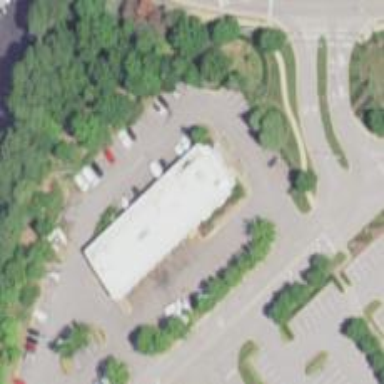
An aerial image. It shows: Car rental facility.